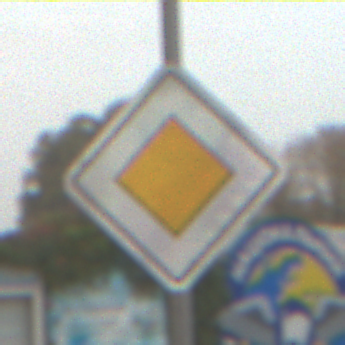
Verkehrszeichen: Vorfahrtsstrasse
Umgebung: Outdoor, Suburban
Tageszeit: MorningAfternoon
Wetter: Overcast
Licht: Natural
Jahreszeit: NotSpecified
Kontrast: LowContrast